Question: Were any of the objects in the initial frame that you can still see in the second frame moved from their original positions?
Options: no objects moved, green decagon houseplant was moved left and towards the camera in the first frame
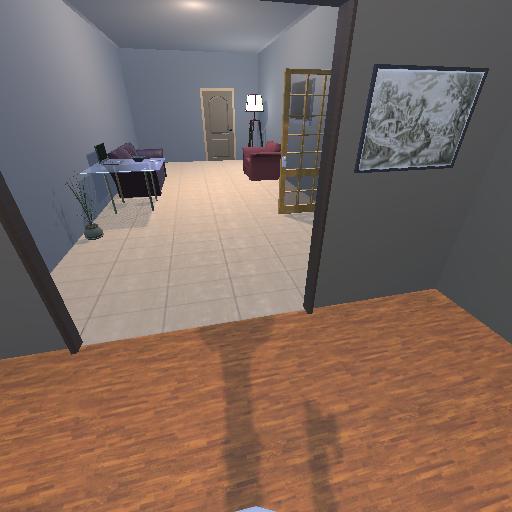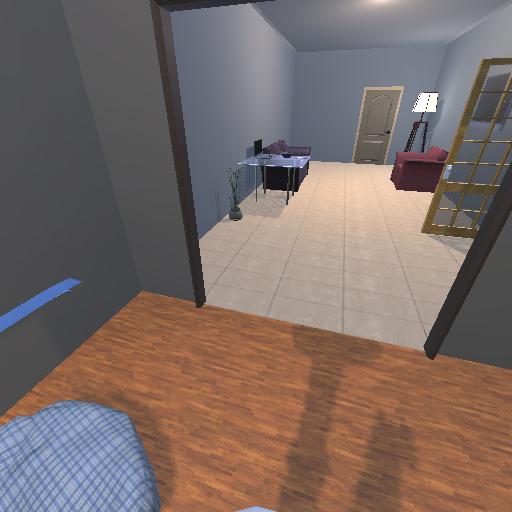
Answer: no objects moved